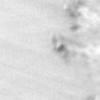
Label: no_change